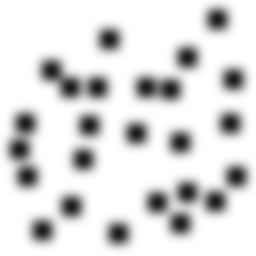
Squares: 25
Triangles: 0
Stars: 0
Total shapes: 25